Platform: macOS
Application: Arc Browser
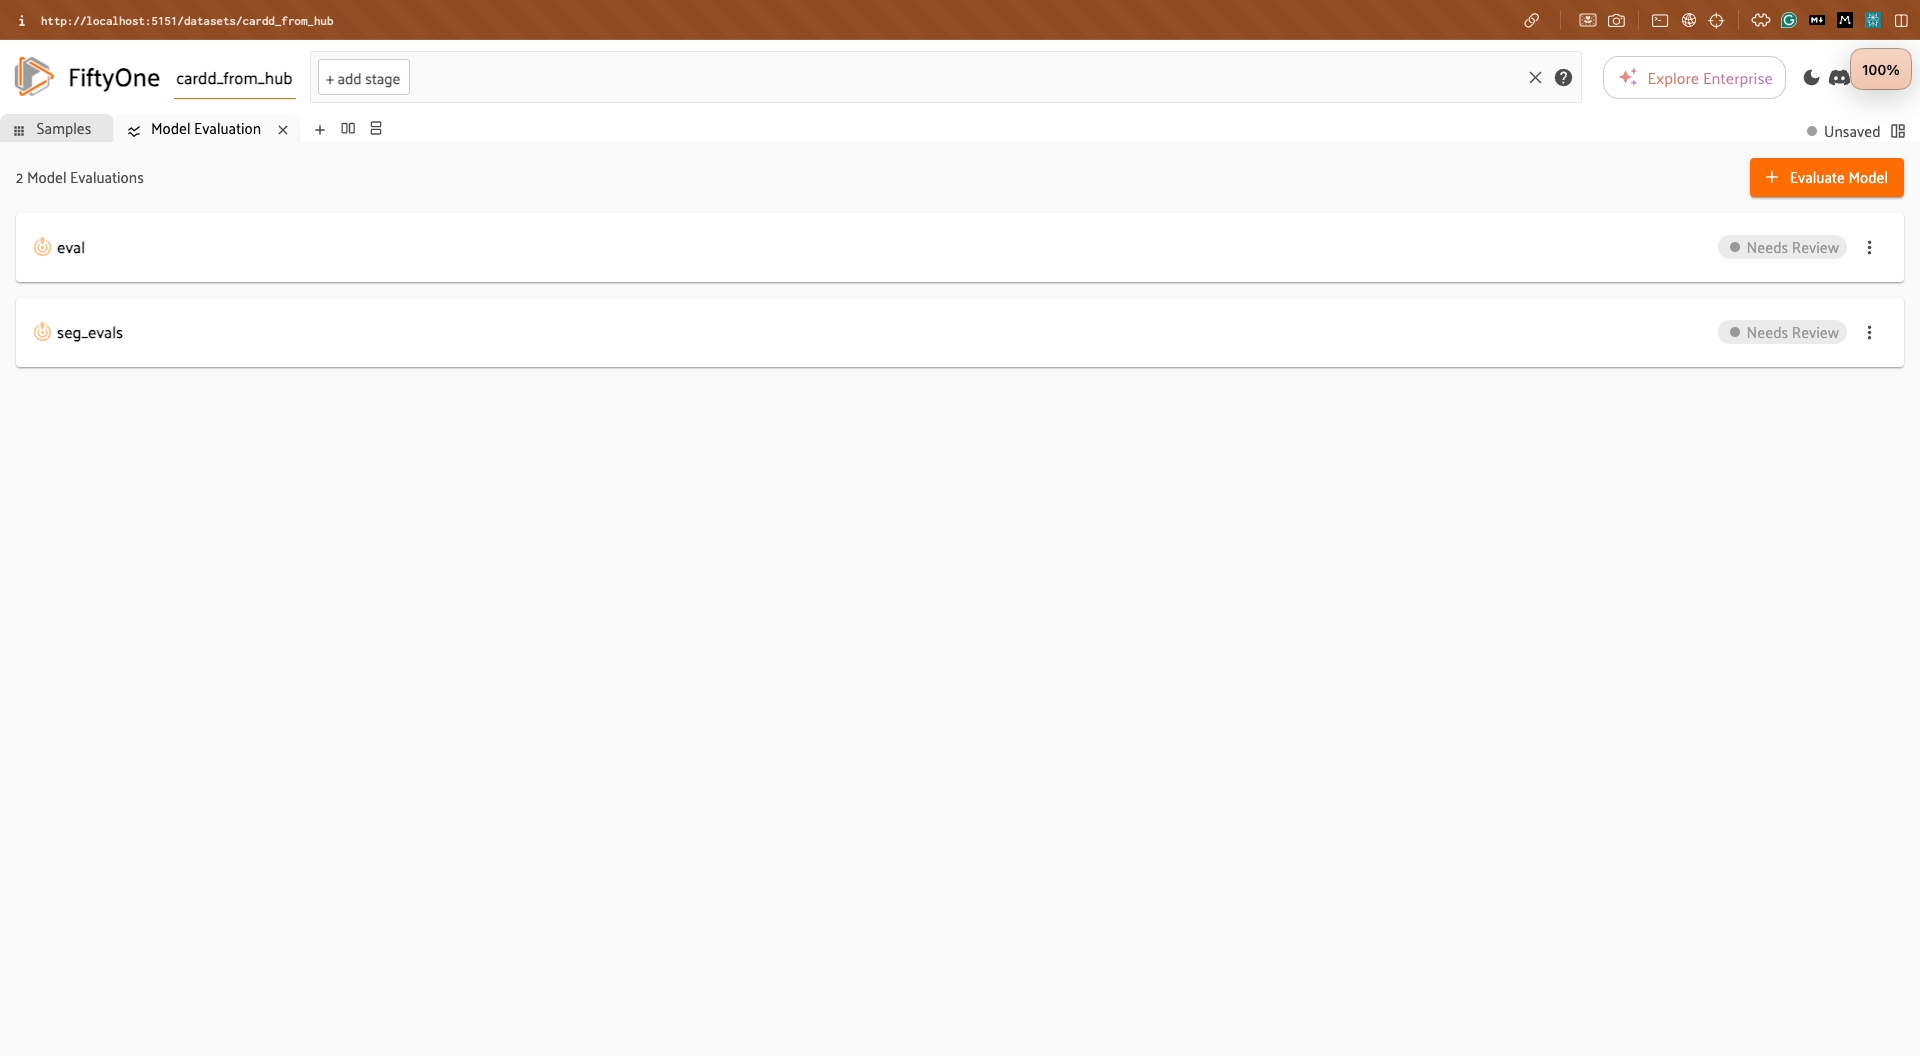
task_description: Open the eval model evaluation
action_type: click
element_info: Button
steps_since_start: 1